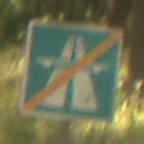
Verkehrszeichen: EndeAutbahn
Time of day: Midday
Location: Outdoor (Nature)
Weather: PartlyCloudy
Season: NotSpecified
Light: Natural